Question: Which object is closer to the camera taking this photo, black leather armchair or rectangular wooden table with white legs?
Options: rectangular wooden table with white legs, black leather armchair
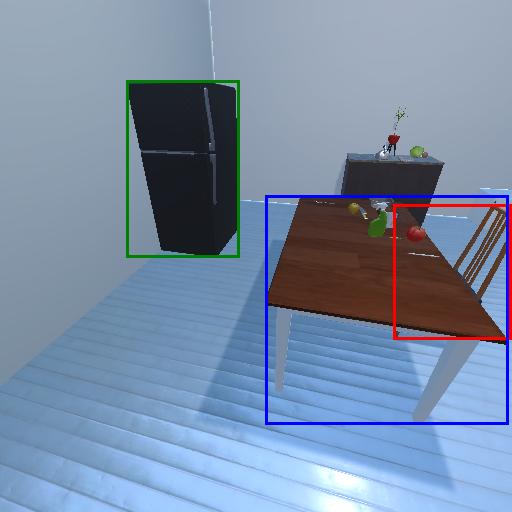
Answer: rectangular wooden table with white legs